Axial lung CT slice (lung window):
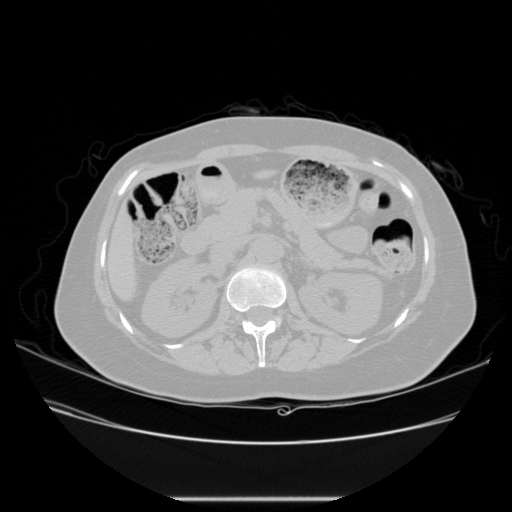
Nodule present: no